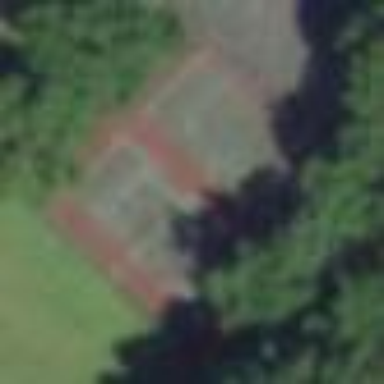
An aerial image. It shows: Tennis court in leisure pitch.